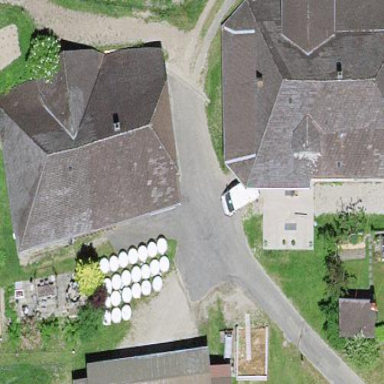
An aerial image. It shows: Farm building.